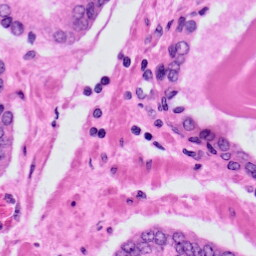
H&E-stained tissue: Prostate